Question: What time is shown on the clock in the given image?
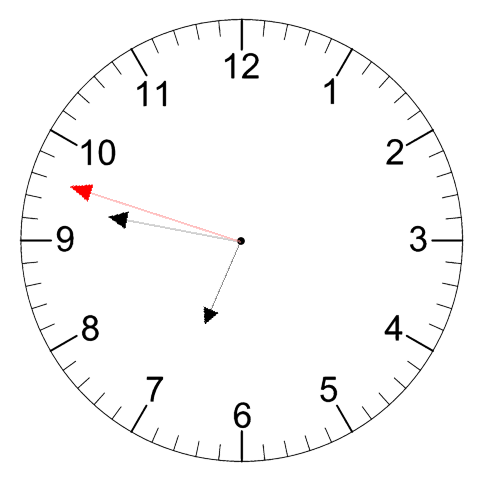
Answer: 06:46:48